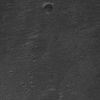
Atmospheric dust classification: not_dusty